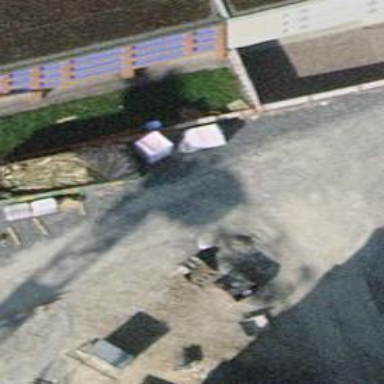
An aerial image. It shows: Footway with cobblestone surface.